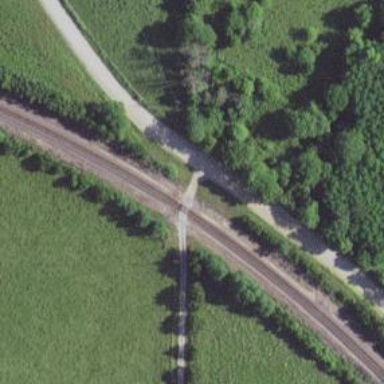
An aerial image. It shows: Level crossing along the railway.